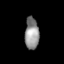
Tissue: lung
Cell type: Fibroblasts
Senescence score: 0.1621
Nuclear area (px): 442
Mean DAPI intensity: 143.303